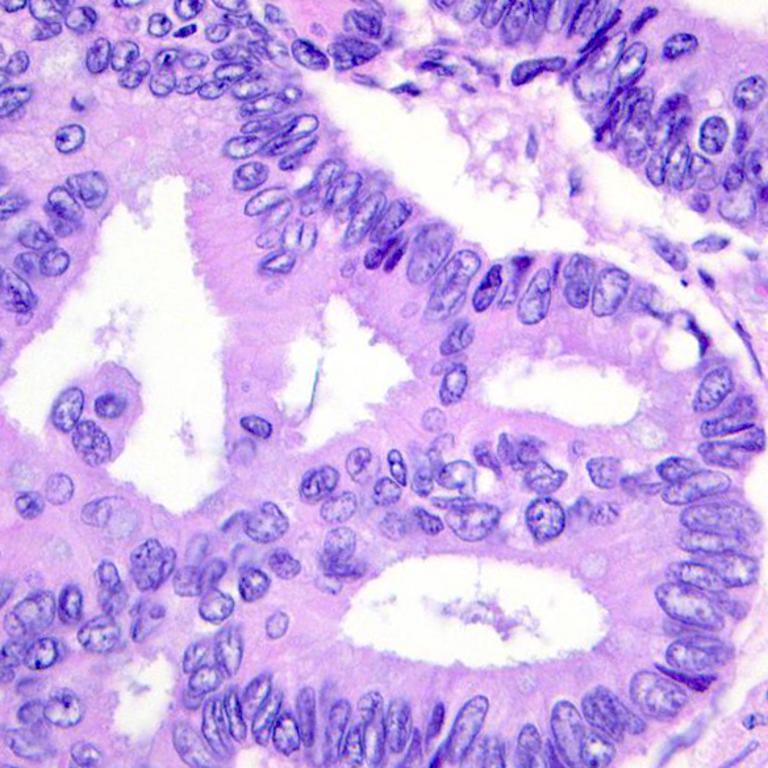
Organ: colon
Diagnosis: adenocarcinomas